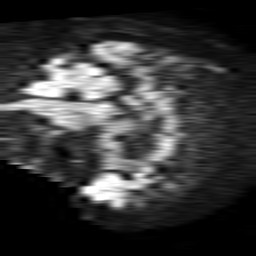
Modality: TRACE
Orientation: sagittal
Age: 76
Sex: male
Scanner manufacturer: philips
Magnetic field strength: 1.5 T
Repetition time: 4.6 s
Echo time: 0.08631 s